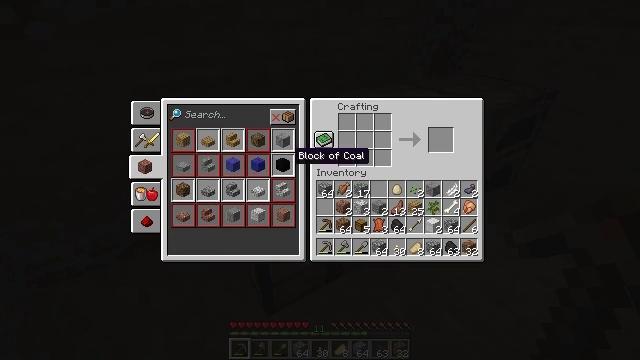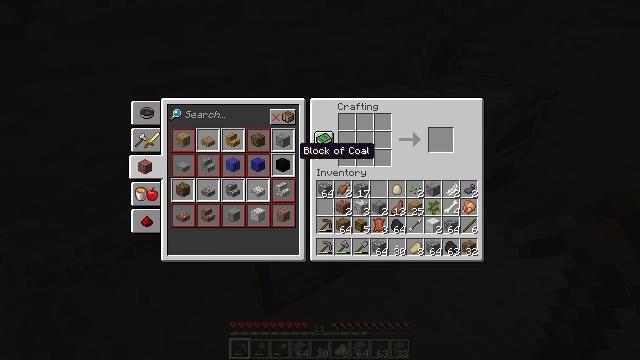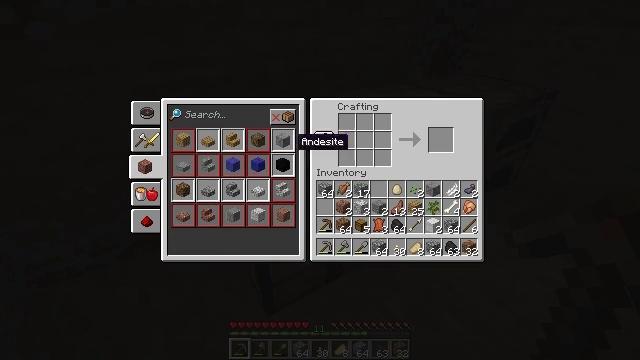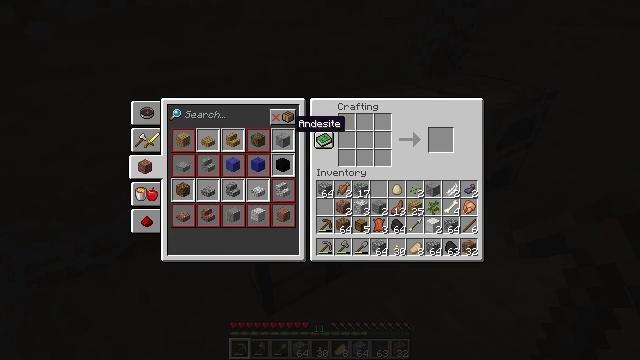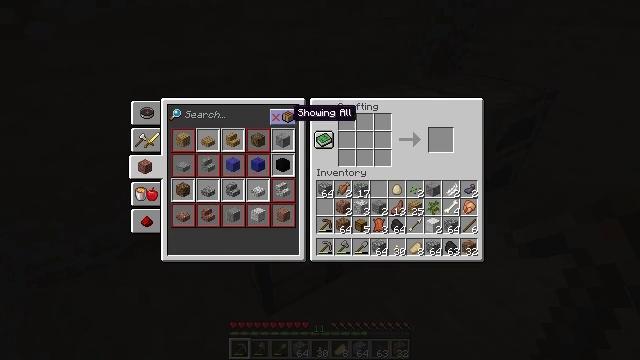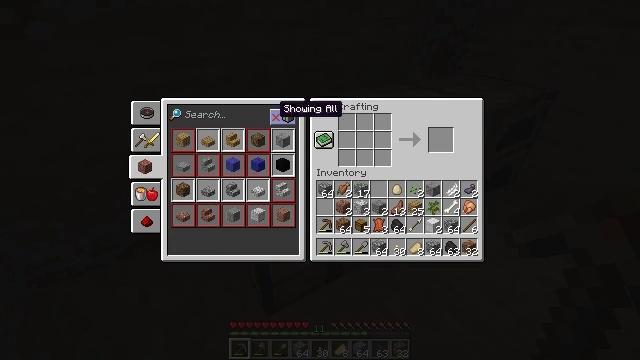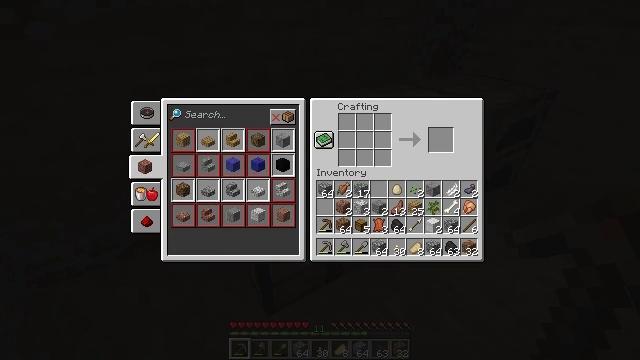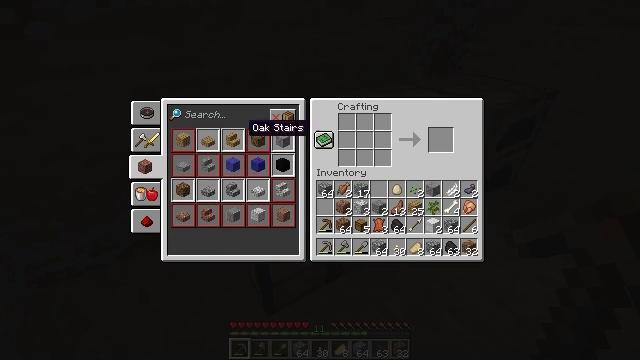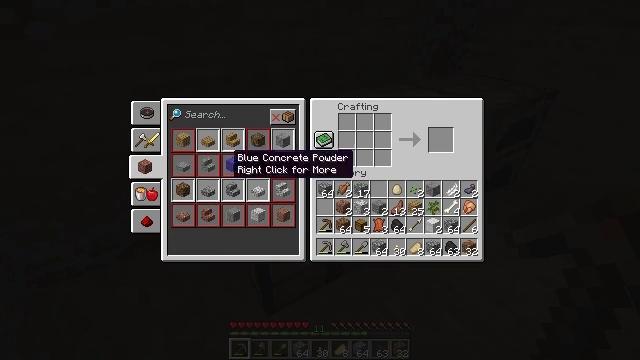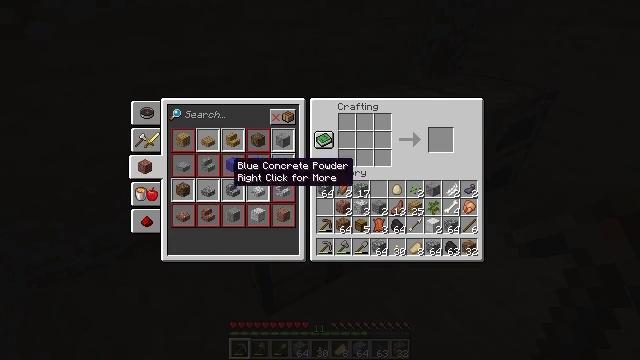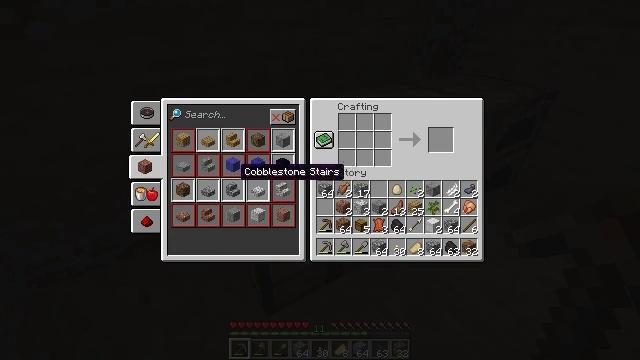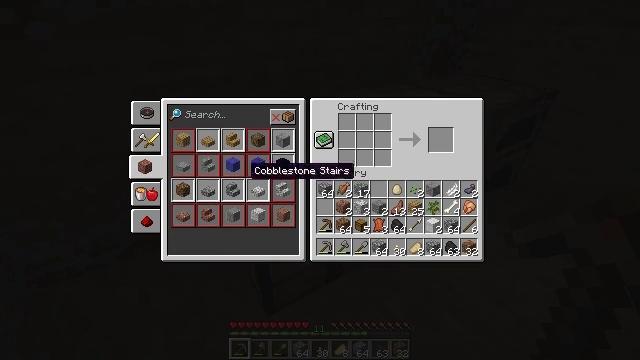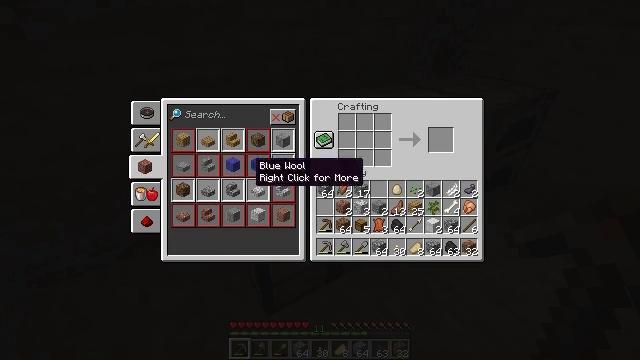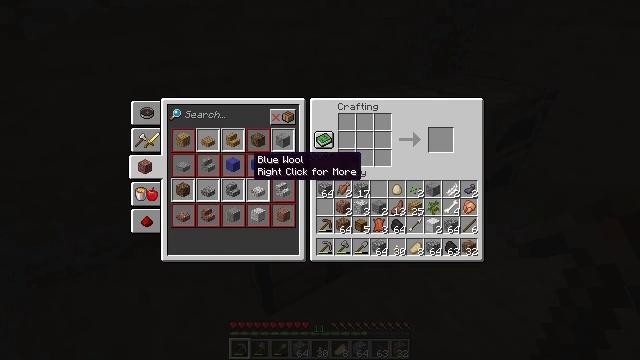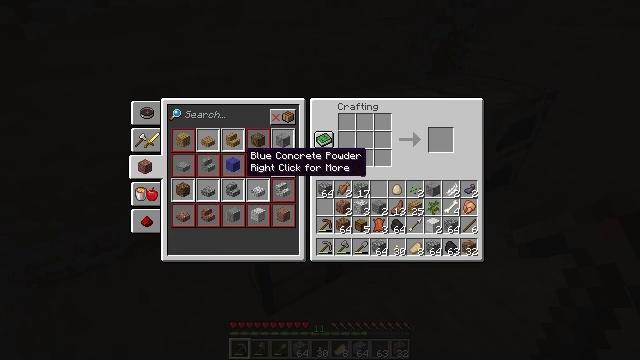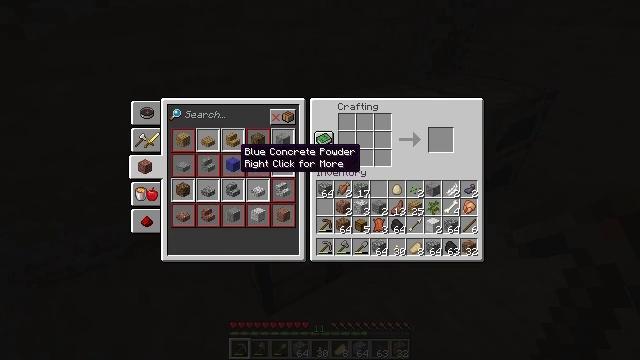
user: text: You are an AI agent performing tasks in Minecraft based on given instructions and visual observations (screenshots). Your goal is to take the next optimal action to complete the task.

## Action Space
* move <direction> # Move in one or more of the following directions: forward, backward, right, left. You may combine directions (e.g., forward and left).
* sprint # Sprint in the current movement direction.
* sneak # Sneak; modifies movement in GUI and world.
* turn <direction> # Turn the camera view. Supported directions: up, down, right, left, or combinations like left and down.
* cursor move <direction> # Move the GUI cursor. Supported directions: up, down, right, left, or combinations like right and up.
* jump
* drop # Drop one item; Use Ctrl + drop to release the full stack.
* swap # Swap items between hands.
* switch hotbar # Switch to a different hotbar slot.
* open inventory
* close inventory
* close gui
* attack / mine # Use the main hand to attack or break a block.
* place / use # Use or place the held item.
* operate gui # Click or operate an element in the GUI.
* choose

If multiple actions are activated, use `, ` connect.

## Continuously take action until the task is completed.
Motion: motion action
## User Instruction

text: Use your crafting table to make a white carpet.
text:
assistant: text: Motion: no_op
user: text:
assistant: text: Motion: cursor move up
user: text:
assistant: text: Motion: cursor move up
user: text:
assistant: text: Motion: cursor move up
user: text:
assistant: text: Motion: cursor move left
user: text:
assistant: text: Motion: cursor move left and down
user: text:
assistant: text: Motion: cursor move left and down
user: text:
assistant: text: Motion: cursor move left and down
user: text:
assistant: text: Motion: cursor move down
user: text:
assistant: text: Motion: cursor move right
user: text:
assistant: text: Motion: cursor move right
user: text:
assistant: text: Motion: no_op
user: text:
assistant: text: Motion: no_op
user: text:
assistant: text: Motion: cursor move left
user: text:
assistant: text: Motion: no_op
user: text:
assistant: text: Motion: no_op
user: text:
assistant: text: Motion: no_op
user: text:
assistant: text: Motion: no_op
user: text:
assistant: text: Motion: no_op
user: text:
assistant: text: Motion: no_op
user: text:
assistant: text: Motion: no_op
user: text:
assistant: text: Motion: no_op
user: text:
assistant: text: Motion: no_op
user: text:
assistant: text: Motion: no_op
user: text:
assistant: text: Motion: no_op
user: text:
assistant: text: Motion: no_op
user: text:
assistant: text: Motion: no_op
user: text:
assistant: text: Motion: no_op
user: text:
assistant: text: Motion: no_op
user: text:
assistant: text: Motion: no_op